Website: lowes
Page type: customer-info-address
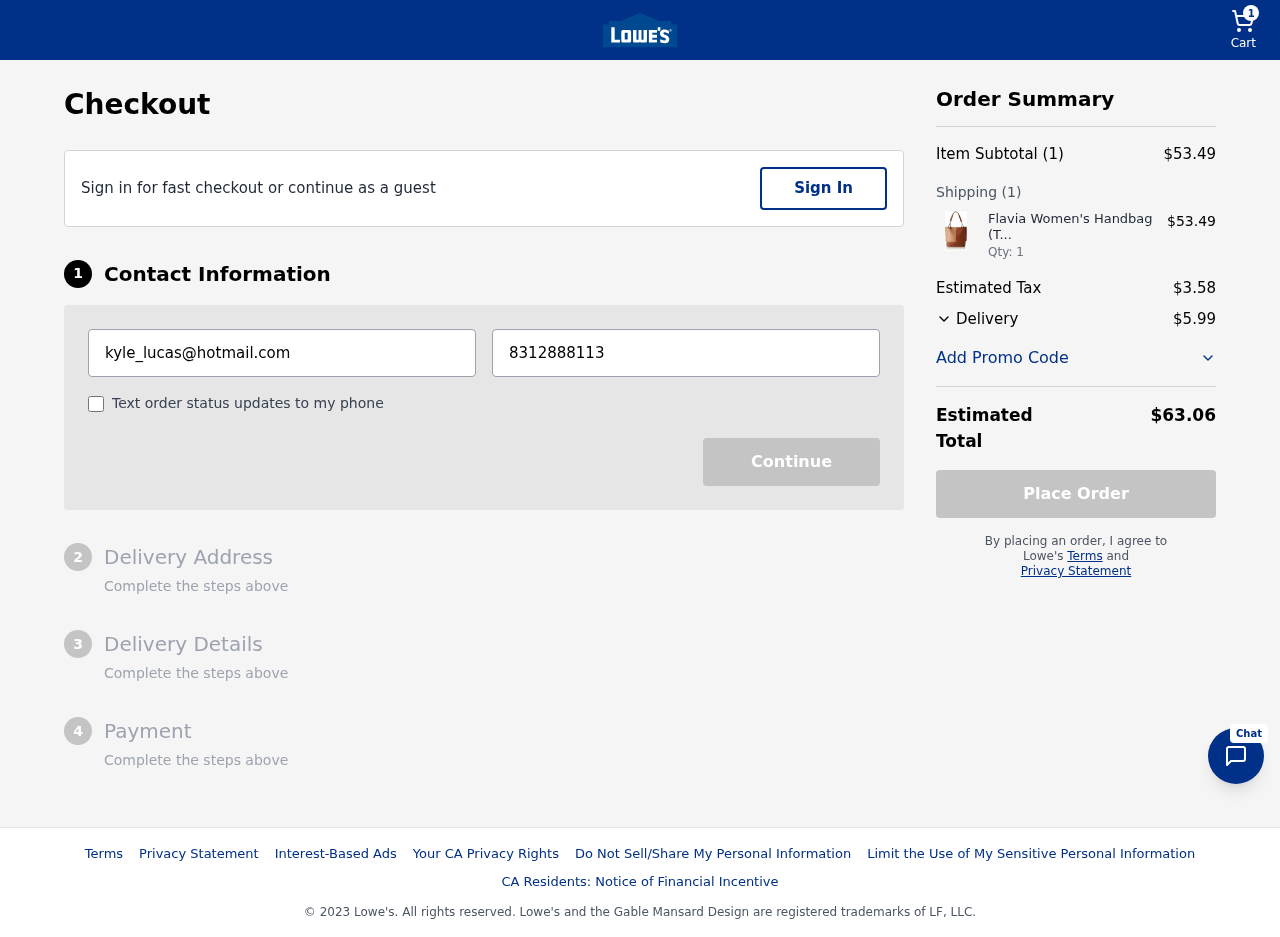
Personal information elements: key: PII_EMAIL
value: kyle_lucas@hotmail.com
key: PII_PHONE
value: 8312888113
Product elements: key: PRODUCT1_NAME
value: Flavia Women's Handbag (Tan)
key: PRODUCT1_PRICE
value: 53.49
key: PRODUCT1_QUANTITY
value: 1
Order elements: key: ORDER_NUM_ITEMS
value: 1
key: ORDER_SUBTOTAL
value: $53.49
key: ORDER_NUM_ITEMS2
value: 1
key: ORDER_TAX
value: $3.58
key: ORDER_SHIPPING_COST
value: $5.99
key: ORDER_TOTAL
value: $63.06